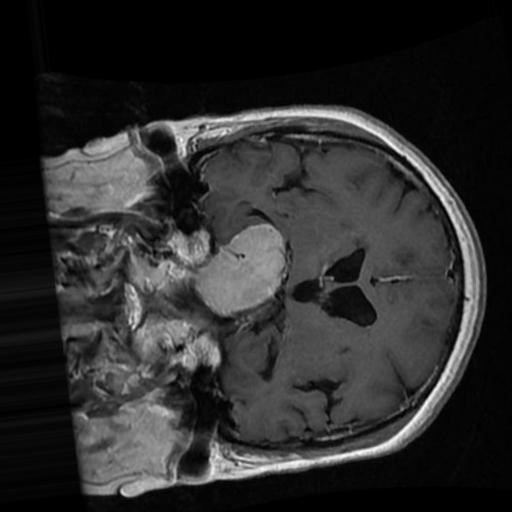
Label: brain_menin